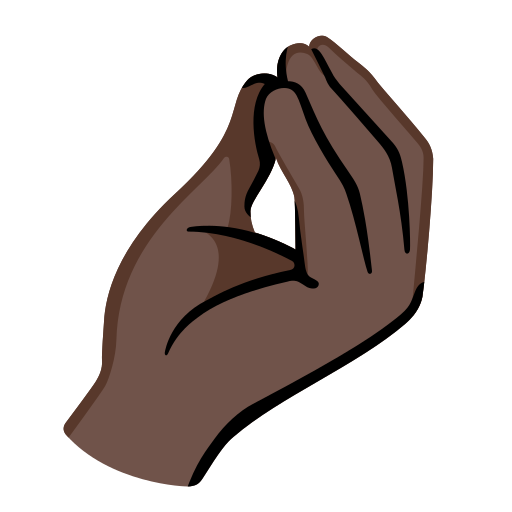
Emoji: 🤌🏿